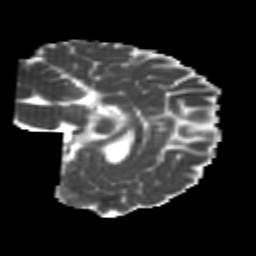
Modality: MD
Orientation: sagittal
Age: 26
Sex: female
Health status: healthy
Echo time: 0.074 s